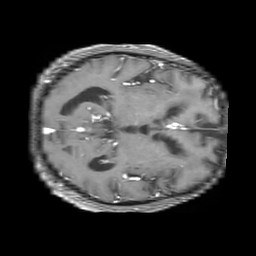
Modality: T1w
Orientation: axial
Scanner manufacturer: philips
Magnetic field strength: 1.5 T
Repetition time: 0.2219 s
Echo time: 0.00192 s